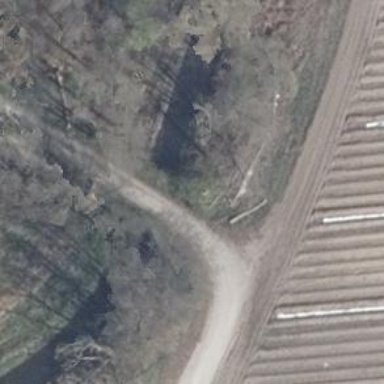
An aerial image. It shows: Gravel track with grade2 tracktype.